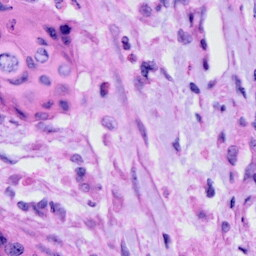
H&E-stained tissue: Cervix